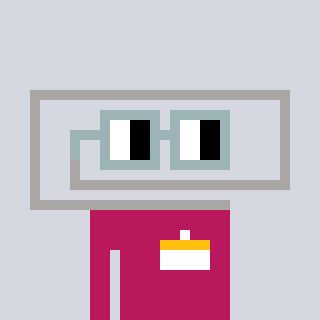
a pixel art character with square dark gray glasses, a paperclip-shaped head and a darkpink-colored body on a cool background